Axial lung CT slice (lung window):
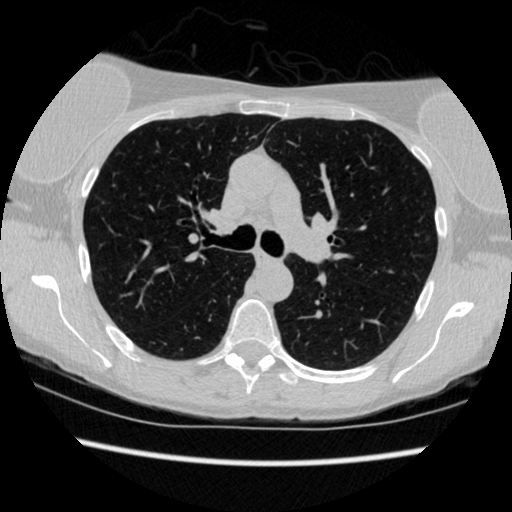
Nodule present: no